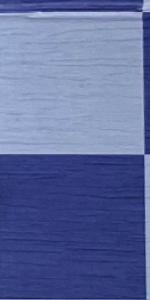
Label: Empty